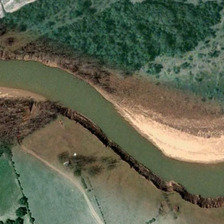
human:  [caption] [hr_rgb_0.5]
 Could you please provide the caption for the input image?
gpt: many green trees and farmlands are in two sides of a curved river .

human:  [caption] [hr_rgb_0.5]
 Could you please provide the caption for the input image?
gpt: many green trees and farmlands are in two sides of a curved river .

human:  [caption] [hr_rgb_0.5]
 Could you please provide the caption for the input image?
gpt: many green trees and farmlands are in two sides of a curved river .

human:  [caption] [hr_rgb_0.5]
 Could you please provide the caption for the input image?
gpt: many green trees and farmlands are in two sides of a curved river .

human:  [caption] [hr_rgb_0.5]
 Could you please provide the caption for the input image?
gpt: many green trees and farmlands are in two sides of a curved river .